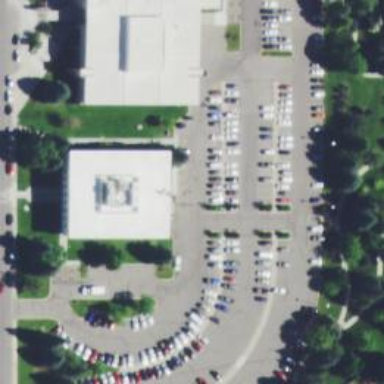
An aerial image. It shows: Parking space is available.